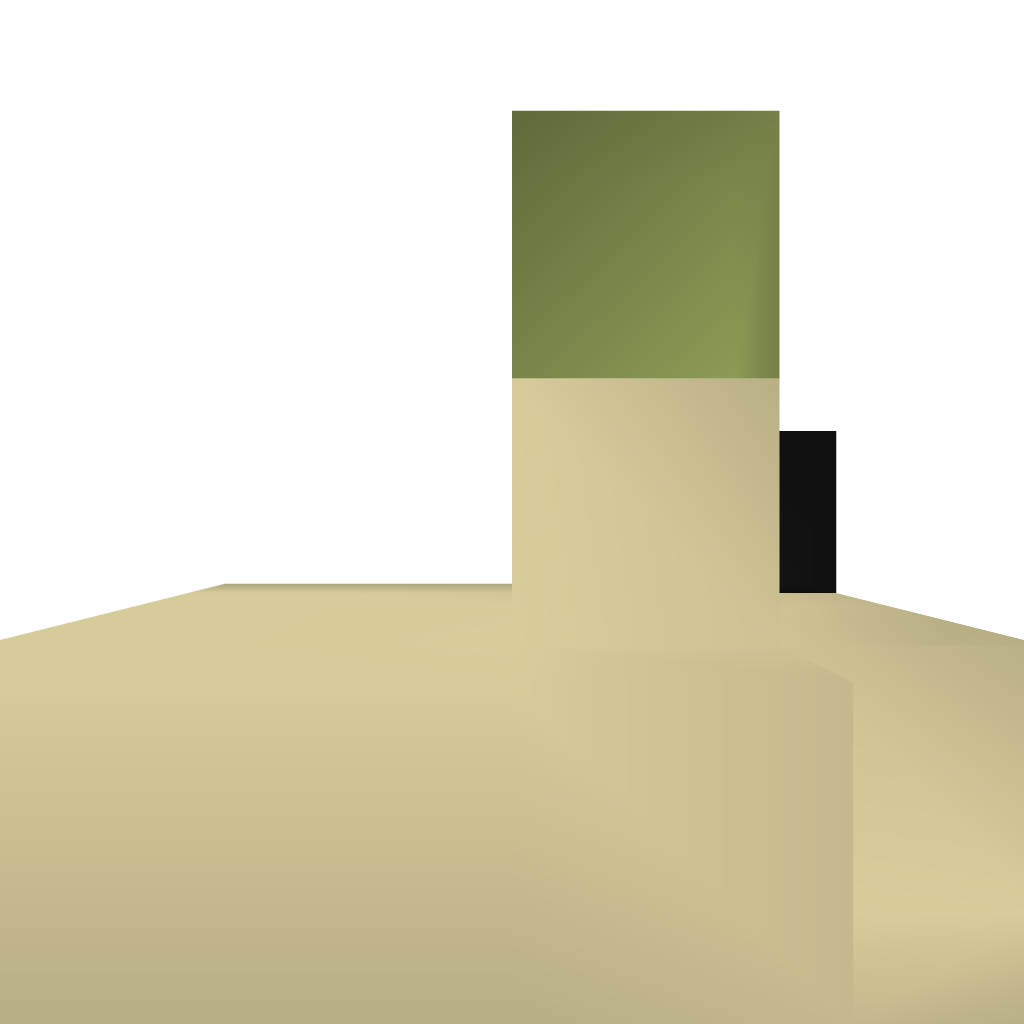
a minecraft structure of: Fast and minimalistic redstone pulser